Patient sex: M
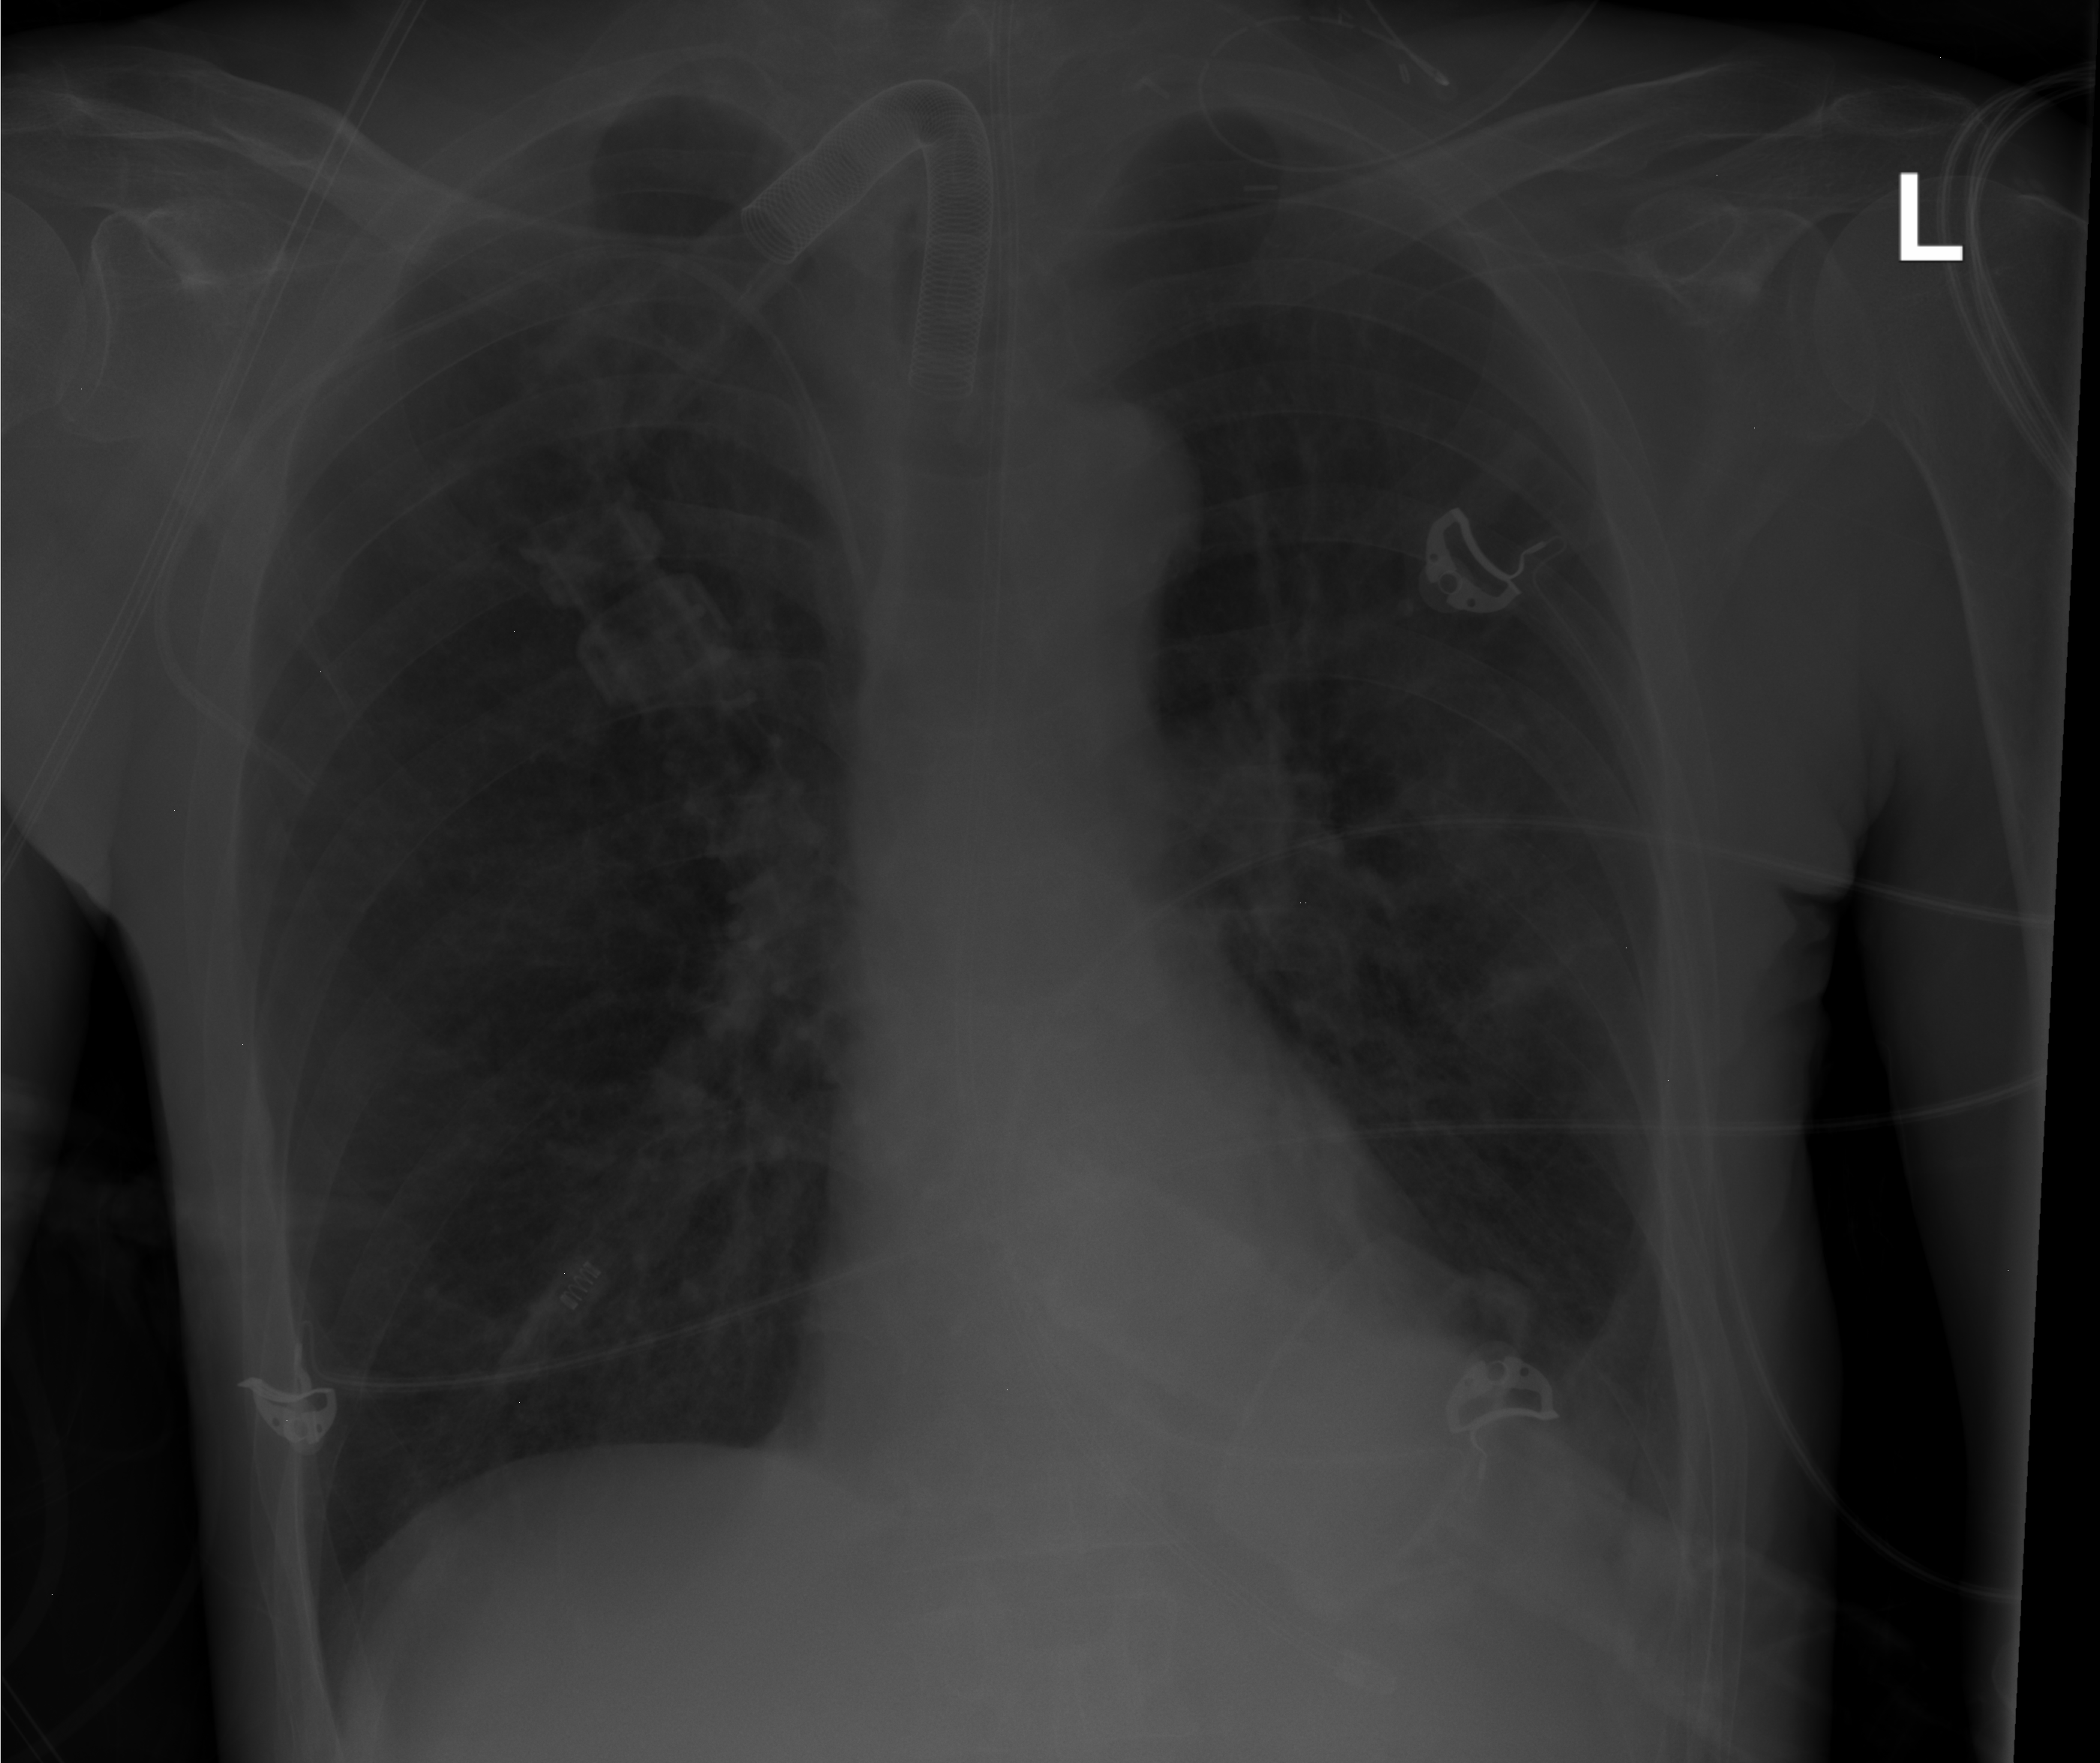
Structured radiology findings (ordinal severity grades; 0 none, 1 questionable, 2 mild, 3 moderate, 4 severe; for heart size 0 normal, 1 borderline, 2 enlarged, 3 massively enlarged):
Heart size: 0
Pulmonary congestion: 0
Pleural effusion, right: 0
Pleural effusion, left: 2
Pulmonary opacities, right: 0
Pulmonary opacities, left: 0
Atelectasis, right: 0
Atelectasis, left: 2